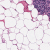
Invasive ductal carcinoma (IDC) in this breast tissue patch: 0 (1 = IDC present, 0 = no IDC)